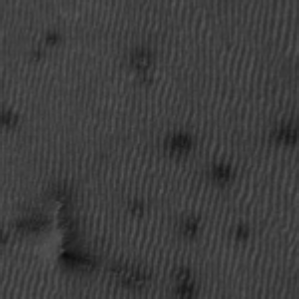
Label: frost